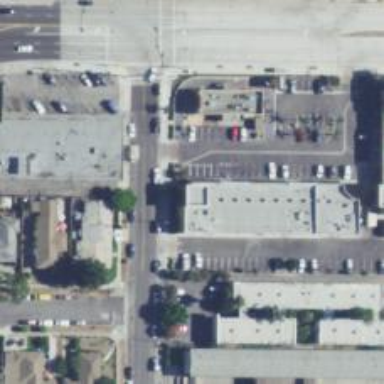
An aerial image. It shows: Convenience shop.